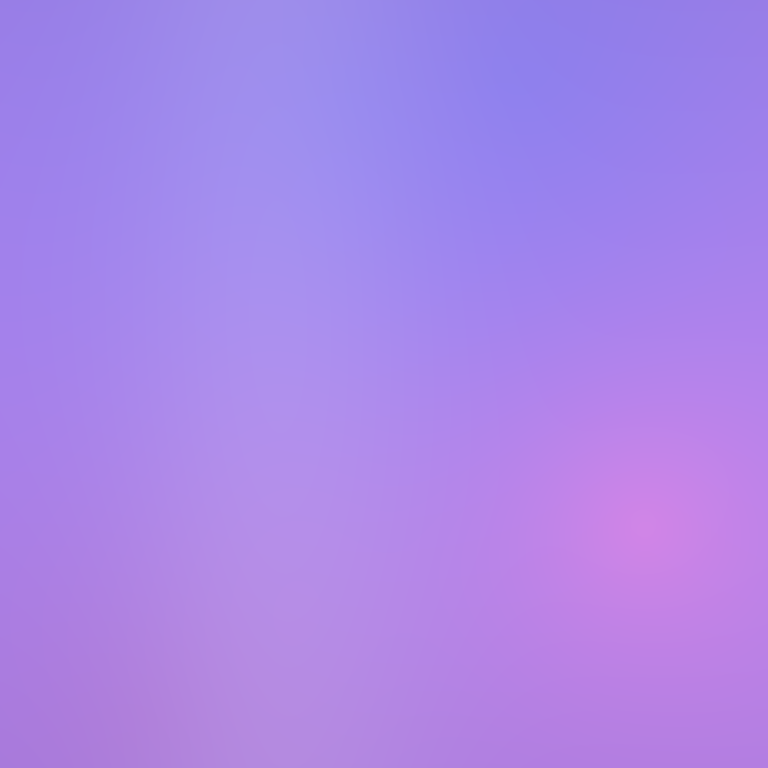
Abstract light effect, smooth gradient from soft lavender to gentle pink, serene atmosphere, diffuse glow, no room, no furniture, no objects.